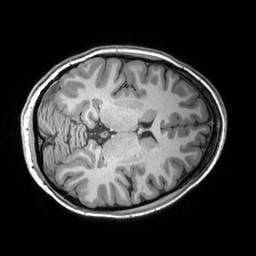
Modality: T1w
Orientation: axial
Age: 18
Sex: female
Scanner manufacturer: siemens
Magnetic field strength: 3 T
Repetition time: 2.53 s
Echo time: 0.00299 s